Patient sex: M
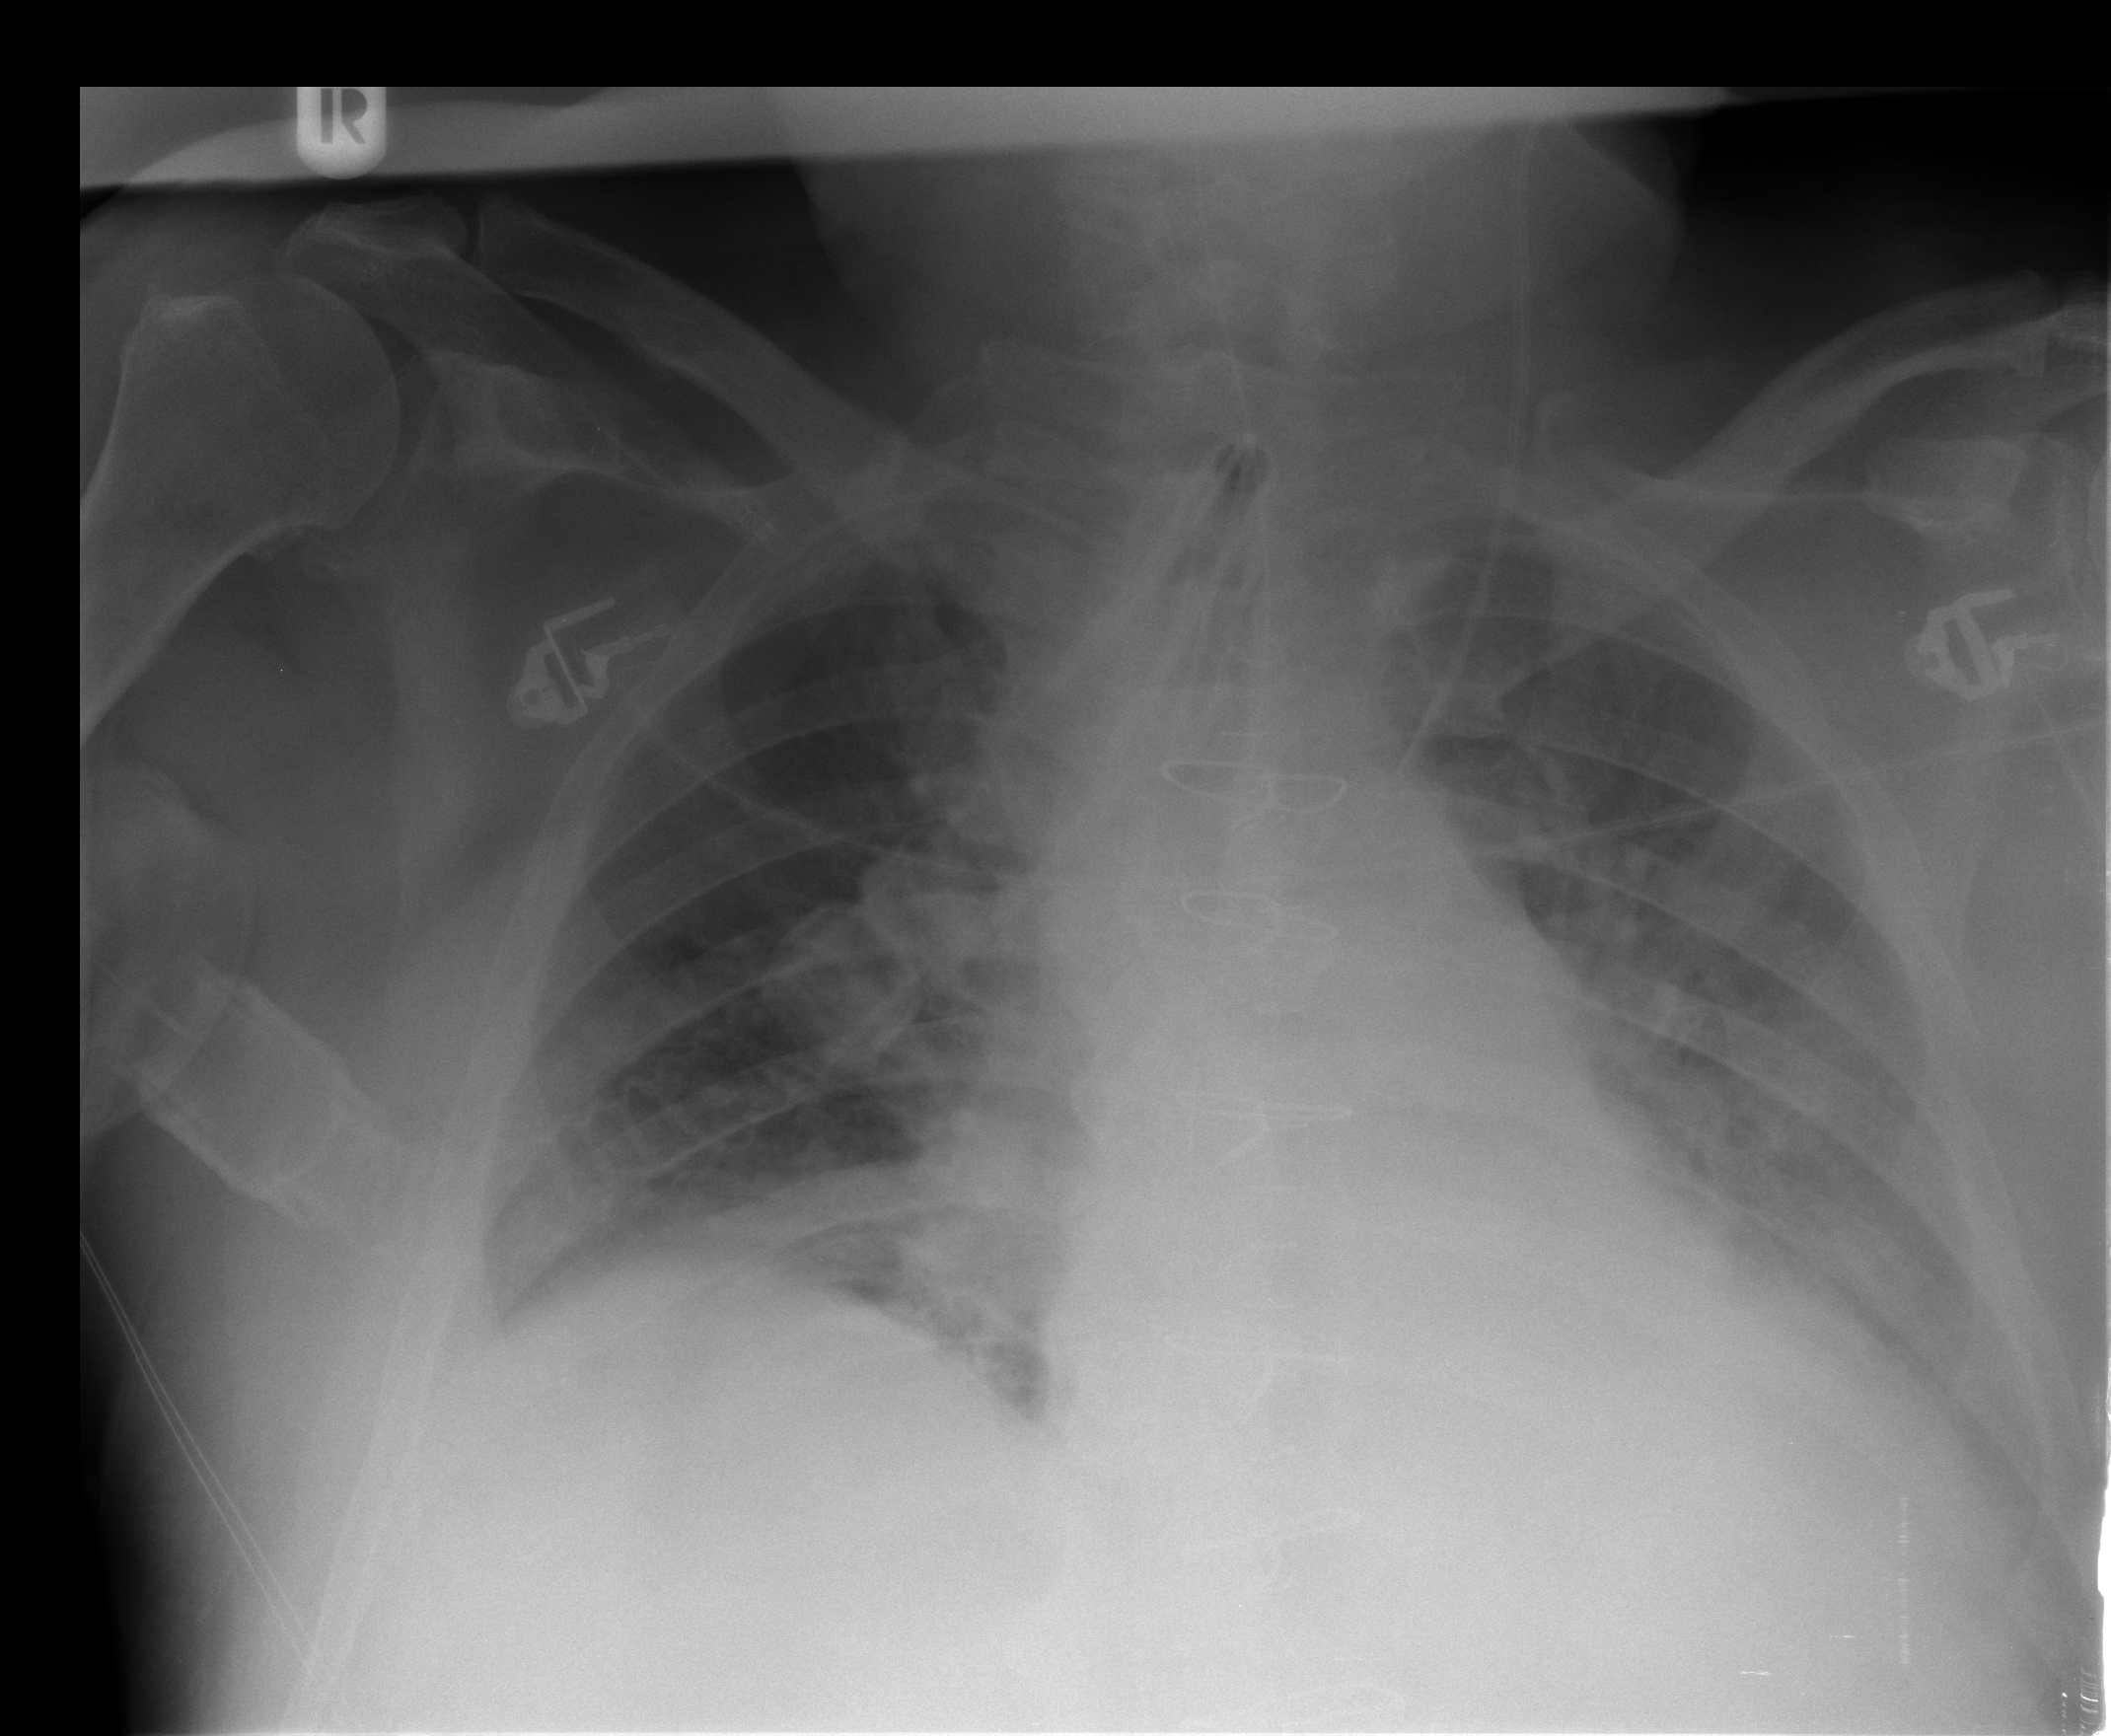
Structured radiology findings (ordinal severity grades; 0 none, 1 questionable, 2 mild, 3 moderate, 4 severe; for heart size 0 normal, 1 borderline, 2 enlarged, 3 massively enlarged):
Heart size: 2
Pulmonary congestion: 2
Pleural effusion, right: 2
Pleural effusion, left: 2
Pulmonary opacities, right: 1
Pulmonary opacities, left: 1
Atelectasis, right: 2
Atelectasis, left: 2